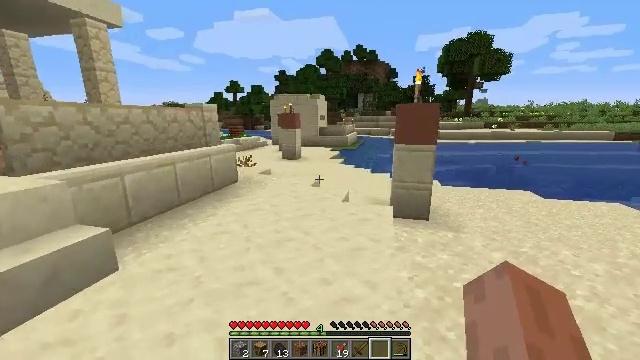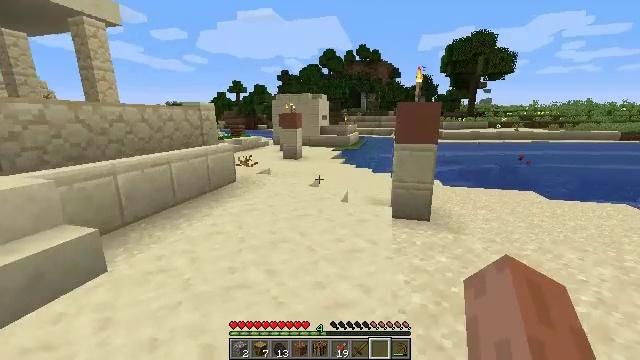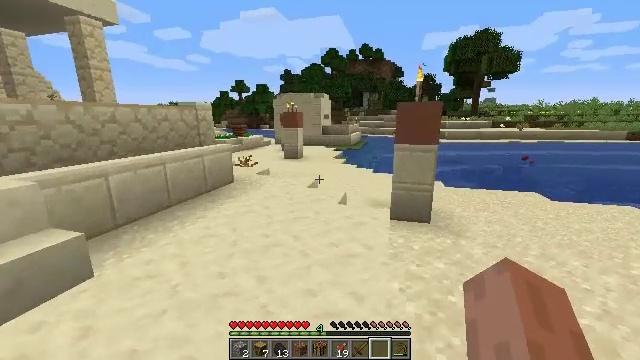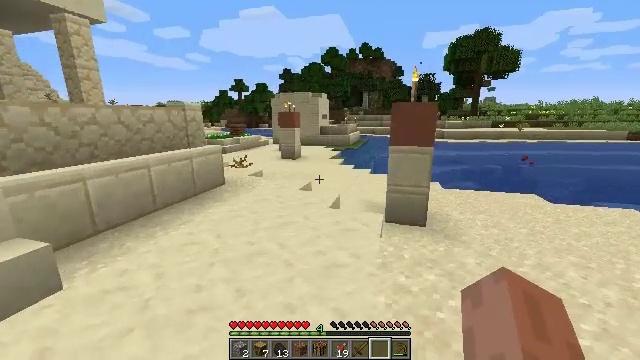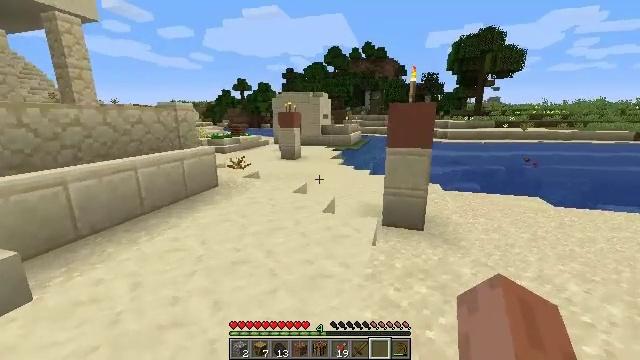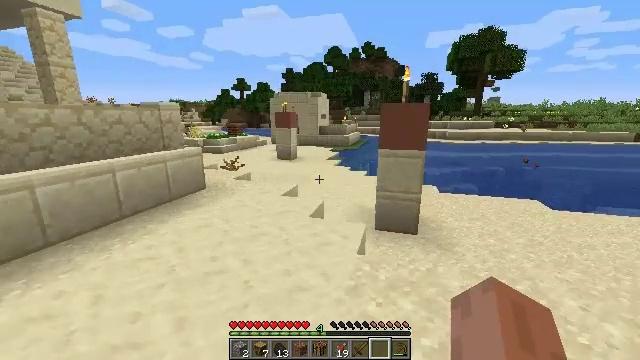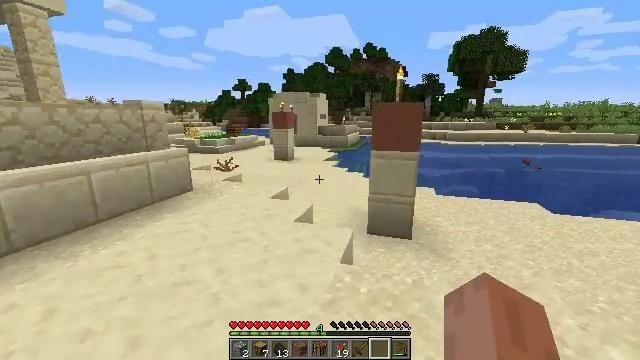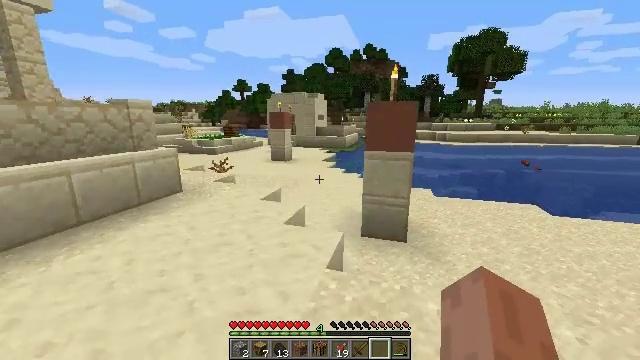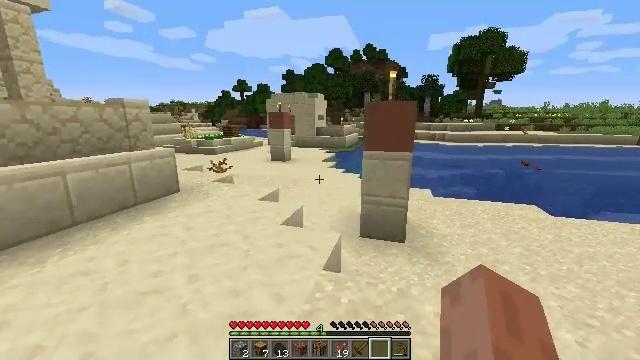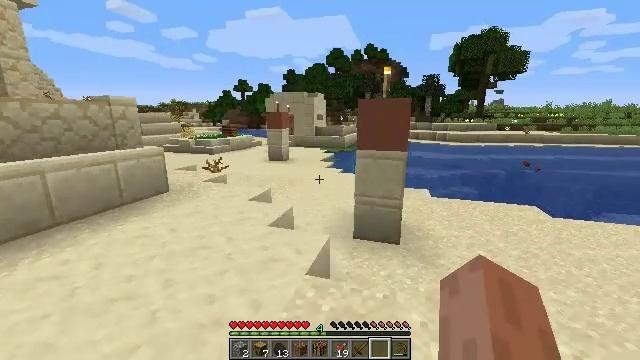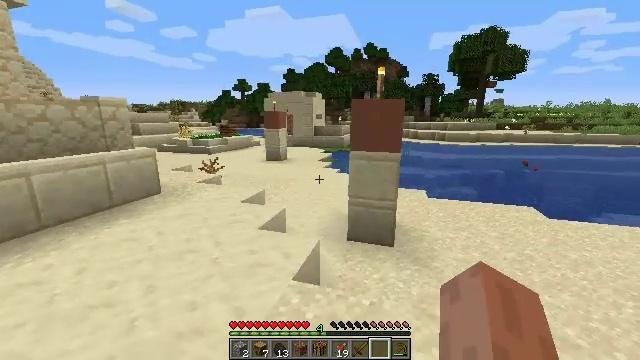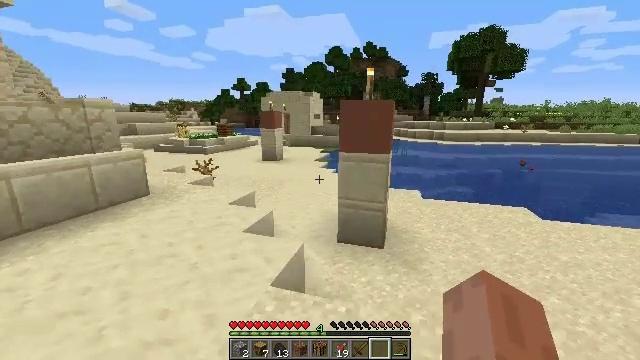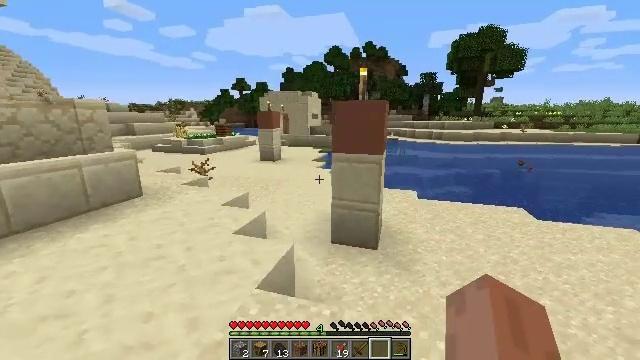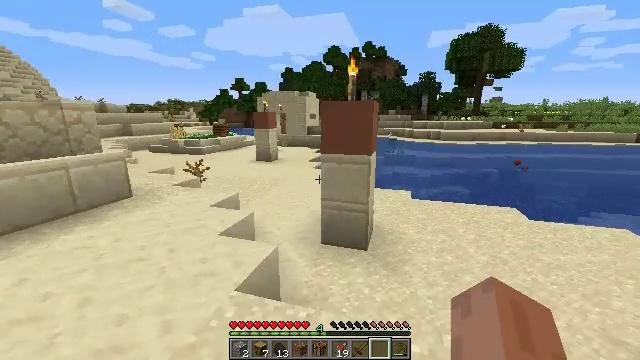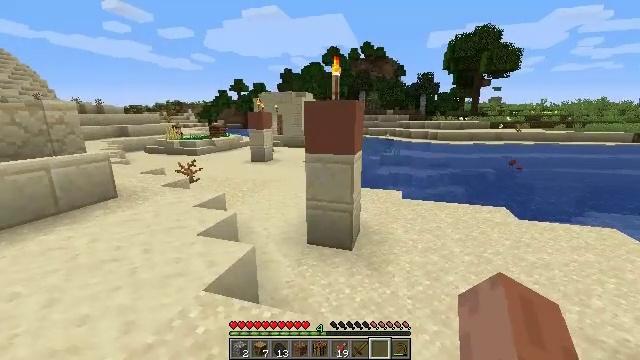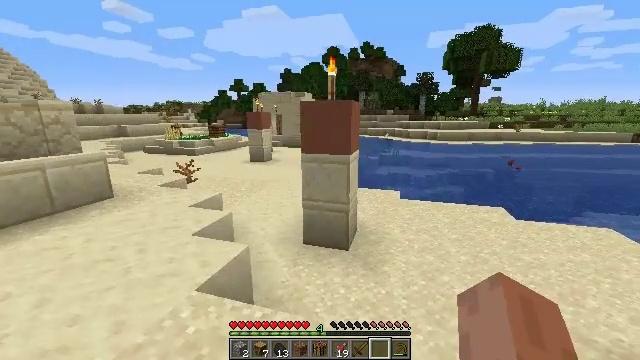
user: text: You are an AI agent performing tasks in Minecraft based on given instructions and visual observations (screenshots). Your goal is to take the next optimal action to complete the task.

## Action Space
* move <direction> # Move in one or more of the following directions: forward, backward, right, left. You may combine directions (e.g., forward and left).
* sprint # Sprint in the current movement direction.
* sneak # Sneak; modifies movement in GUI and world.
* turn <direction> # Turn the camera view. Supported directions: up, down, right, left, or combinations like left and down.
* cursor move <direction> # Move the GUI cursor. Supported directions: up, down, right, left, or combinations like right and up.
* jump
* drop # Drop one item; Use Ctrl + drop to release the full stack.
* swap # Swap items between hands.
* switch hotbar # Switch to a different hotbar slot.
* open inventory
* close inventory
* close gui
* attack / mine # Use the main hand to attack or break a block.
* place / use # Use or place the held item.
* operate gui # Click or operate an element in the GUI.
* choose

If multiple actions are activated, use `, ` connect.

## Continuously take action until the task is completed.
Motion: motion action
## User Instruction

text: Harvest hay blocks from the village.
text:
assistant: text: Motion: move forward and move right
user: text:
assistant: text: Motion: move forward and move right
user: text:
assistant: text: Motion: move forward and move right
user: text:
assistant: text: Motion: move forward and move right
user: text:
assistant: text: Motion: move forward and move right
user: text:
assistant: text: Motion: move forward and move right
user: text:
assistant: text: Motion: move forward and move right
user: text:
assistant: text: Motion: move forward and move right
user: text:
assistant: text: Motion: move right
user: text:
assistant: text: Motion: move right
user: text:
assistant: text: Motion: move right
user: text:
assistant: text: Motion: move right
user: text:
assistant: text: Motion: move right
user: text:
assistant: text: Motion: move right
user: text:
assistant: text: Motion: no_op
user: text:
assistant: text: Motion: move left
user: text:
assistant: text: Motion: move left
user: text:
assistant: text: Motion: move left
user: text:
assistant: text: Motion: move left
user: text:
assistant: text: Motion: move left
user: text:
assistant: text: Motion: move left
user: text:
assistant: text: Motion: move left
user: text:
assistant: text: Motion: move left
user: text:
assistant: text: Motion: move left
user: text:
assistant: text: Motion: move left
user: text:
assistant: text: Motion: move left
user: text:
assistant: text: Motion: move left, turn left
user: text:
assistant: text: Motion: move left, turn left
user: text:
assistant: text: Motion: move left, turn left and up
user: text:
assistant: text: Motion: move forward, turn left and up